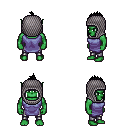
a pixel art fantasy rpg character, male body template, orc, green skin, chain tabard jacket, metal pants, black mohawk hairstyle, chain hood, four views (front, back, left, right), 2x2 character sprite sheet, small pixel art, hard edges, no anti-aliasing